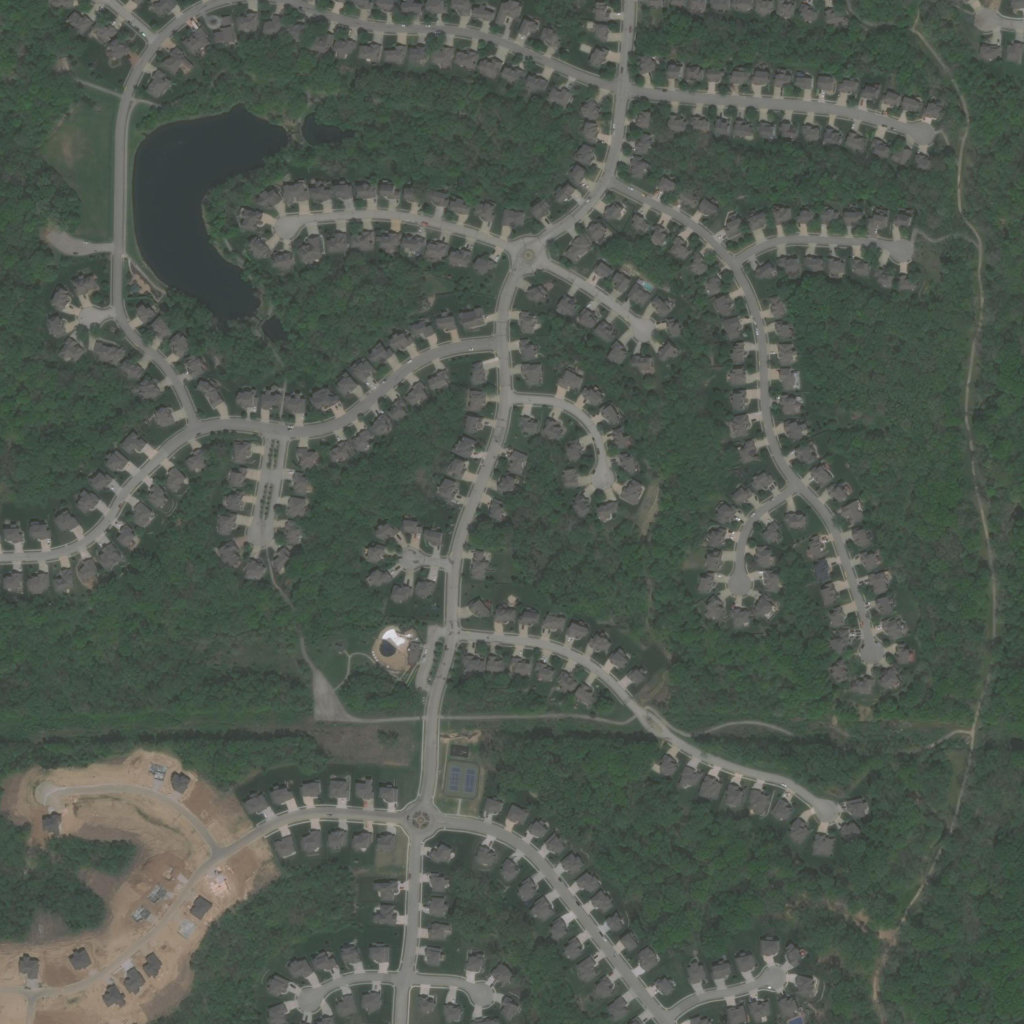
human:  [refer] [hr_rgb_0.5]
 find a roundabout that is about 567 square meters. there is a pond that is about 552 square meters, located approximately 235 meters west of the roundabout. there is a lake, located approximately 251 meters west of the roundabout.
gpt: <box>[[50, 23, 52, 26, 0]]</box>

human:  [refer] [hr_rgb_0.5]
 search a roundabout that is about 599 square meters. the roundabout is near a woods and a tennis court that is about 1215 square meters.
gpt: <box>[[39, 78, 42, 81, 0]]</box>

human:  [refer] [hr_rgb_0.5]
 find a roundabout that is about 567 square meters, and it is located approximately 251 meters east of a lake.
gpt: <box>[[50, 23, 52, 26, 0]]</box>

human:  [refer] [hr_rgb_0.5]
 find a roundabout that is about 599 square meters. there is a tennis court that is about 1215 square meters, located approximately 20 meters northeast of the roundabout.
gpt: <box>[[39, 78, 42, 81, 0]]</box>

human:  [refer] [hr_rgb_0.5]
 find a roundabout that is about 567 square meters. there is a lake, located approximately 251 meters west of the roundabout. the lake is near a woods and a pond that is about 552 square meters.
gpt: <box>[[50, 23, 52, 26, 0]]</box>